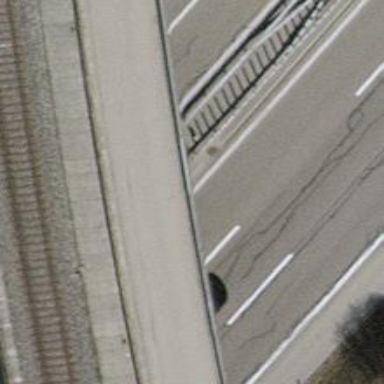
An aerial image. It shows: Asphalt track that includes bridge. The surface quality is grade1 and it is suitable for agricultural vehicles.